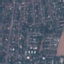
Land use / land cover: Residential